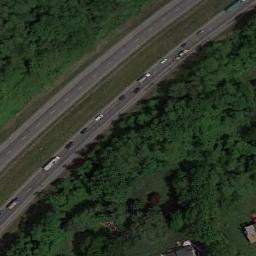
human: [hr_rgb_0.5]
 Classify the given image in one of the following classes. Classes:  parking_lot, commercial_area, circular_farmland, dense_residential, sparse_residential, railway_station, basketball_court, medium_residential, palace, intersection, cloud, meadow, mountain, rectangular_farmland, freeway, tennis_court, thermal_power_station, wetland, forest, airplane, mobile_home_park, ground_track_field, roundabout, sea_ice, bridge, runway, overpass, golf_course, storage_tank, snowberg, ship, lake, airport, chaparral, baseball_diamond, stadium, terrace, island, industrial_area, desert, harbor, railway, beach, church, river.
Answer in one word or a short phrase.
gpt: freeway